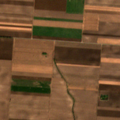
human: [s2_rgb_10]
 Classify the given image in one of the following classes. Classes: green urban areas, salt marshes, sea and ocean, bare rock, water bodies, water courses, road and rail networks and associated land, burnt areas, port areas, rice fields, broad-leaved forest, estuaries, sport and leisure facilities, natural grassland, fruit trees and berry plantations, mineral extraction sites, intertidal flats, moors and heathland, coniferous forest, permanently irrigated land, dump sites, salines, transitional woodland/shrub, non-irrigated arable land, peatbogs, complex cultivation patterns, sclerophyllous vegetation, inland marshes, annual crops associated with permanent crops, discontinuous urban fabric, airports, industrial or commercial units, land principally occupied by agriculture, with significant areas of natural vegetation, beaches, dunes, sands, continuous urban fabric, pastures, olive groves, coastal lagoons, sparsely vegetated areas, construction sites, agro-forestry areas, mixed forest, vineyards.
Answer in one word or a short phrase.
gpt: non-irrigated arable land